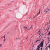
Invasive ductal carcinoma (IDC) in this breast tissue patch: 0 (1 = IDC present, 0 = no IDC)